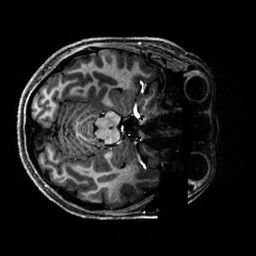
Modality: T1w
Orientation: axial
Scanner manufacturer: siemens
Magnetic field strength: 6.98 T
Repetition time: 5 s
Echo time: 0.00343 s